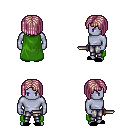
a pixel art fantasy rpg character, male body template, dark elf, purple skin, green cape, metal pants, white blonde pageboy hairstyle, black slippers, dagger, four views (front, back, left, right), 2x2 character sprite sheet, small pixel art, hard edges, no anti-aliasing